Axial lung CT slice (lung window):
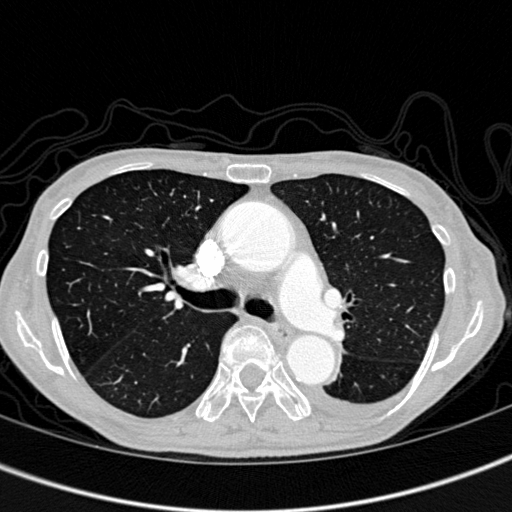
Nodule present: no